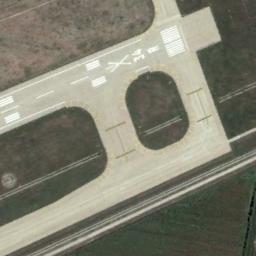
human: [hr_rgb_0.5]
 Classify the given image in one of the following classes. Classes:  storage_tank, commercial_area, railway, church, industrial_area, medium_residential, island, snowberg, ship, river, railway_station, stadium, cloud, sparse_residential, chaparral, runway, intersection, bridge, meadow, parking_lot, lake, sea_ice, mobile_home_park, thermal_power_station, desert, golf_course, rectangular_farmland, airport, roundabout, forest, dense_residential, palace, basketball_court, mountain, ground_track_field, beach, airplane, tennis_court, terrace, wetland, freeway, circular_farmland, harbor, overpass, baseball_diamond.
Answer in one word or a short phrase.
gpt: runway